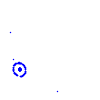
Particle: proton